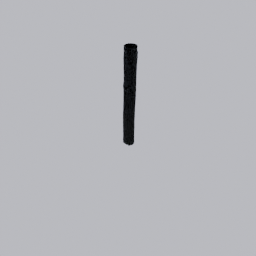
Label: architecture